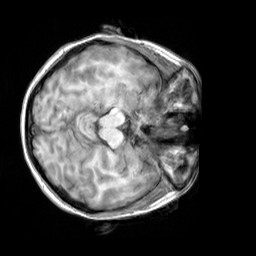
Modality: T1w
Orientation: axial
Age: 25
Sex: female
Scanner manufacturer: siemens
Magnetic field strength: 3 T
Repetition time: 2.3 s
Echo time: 0.00303 s